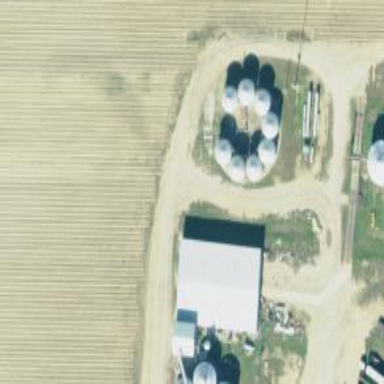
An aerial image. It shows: Silo.